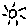
Label: sun